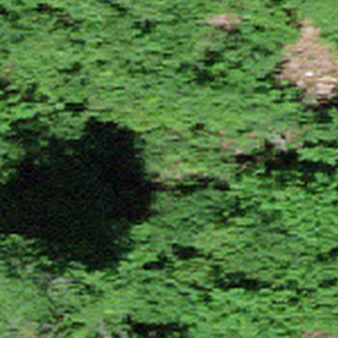
Label: other